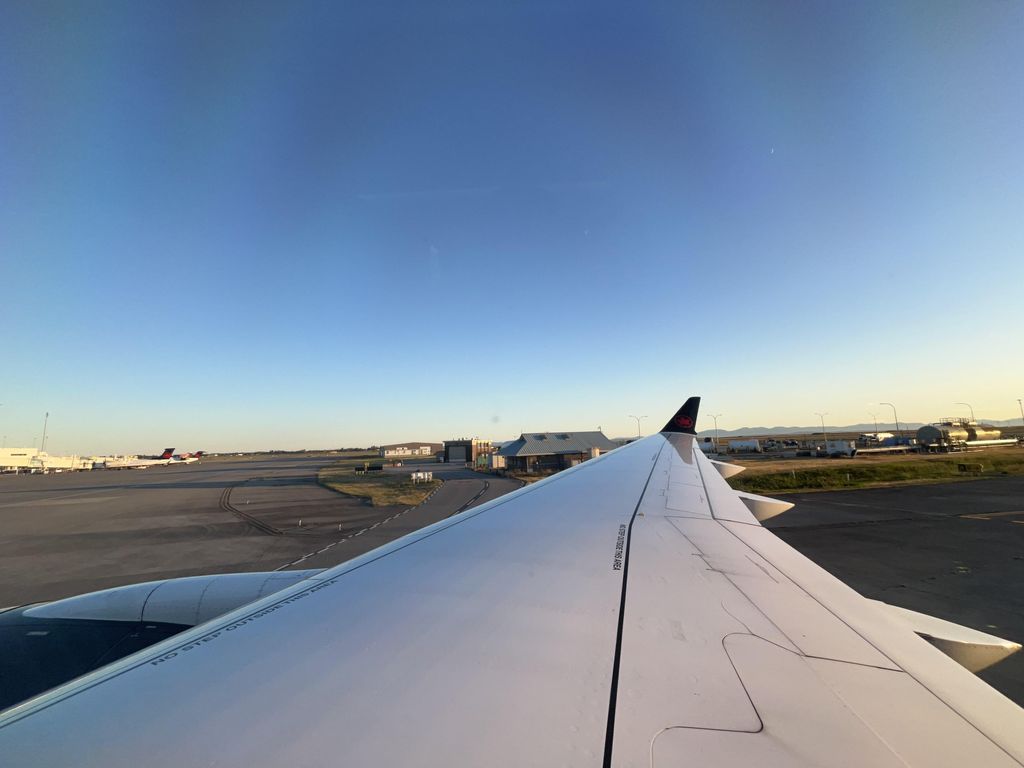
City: vancouver